Question: I have an wcf that uses an wsdusalhttpbinding
'''
WSDualHttpBinding binding = new WSDualHttpBinding();
binding.MaxBufferPoolSize = int.MaxValue;
binding.MaxReceivedMessageSize = int.MaxValue;
binding.Security.Mode = WSDualHttpSecurityMode.None;
binding.Security.Message.ClientCredentialType = MessageCredentialType.None;
_host.AddServiceEndpoint(typeof(IService), binding, baseAddress + "/ws");
//Mex
ServiceMetadataBehavior smb = new ServiceMetadataBehavior();
smb.HttpGetEnabled = true;
_host.Description.Behaviors.Add(smb);
_host.Open();
'''
Now this works on my computer and one of my colleagues but on some computers we get this error.

The stacktrace leads to this line.
'''
_host.Open();
'''
I dont understand why it would say WebHttpBinding the only endpoint I use for this service is the one I create with the code I wrote.
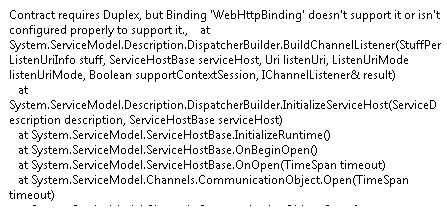
Answer: It seems i found the problem!
.net 4.0 on the faulted computers had the os "Windows embedded" or POS ready OS.
there must be something missing in the OS of those computers because i installed .NET 4.5 even though my project only requires 4.0. and now it works.
I have no idea what the error message means but its maybe som wrong pointer or something.